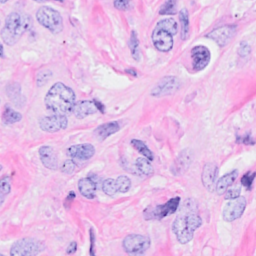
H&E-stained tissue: Breast